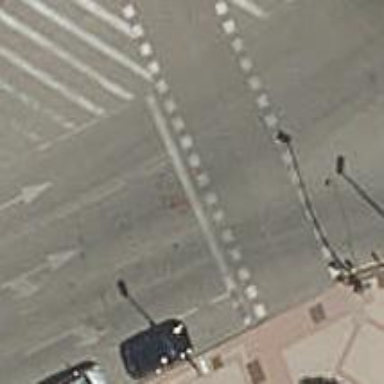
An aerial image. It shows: Crossing with traffic signals.